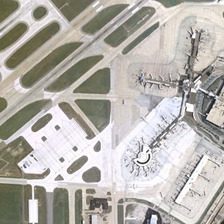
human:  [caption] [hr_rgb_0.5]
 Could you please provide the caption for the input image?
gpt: the irregular shaped passenger termial building sits alongside paralleled runways .

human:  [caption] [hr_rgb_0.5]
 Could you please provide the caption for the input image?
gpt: a polygon airport with long and narrow take off runway .

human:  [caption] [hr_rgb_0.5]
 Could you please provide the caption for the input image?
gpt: the parking apron next to weblike runways with grassy fields has several planes and a star like building standing on it .

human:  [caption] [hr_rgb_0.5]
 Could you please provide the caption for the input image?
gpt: the parking apron next to weblike runways with grassy fields has several planes and a star like building standing on it .

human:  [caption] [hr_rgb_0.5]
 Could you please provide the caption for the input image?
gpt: some planes are near a building in an airport with a parking lot and several runways .